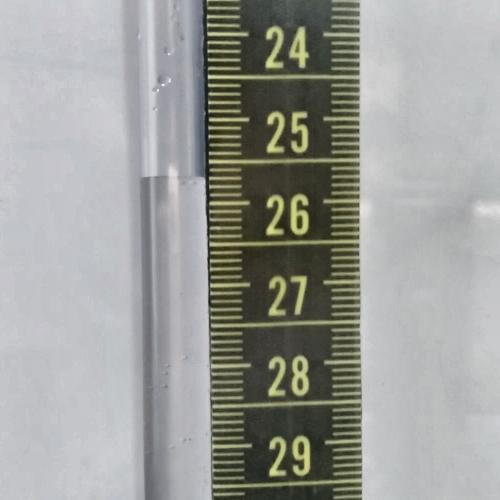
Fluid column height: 25.7 cm